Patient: sex F, age 54
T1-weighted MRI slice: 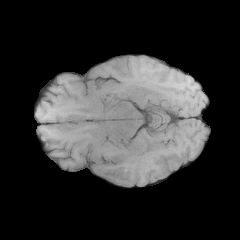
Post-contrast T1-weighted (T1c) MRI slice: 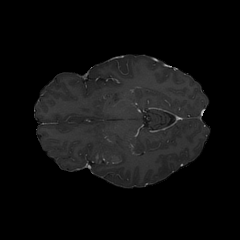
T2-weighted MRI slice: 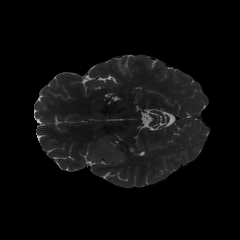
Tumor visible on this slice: yes
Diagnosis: Astrocytoma, IDH-wildtype
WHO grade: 3